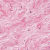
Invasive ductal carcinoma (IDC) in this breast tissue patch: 0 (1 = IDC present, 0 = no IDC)